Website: walmart
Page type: billing-address
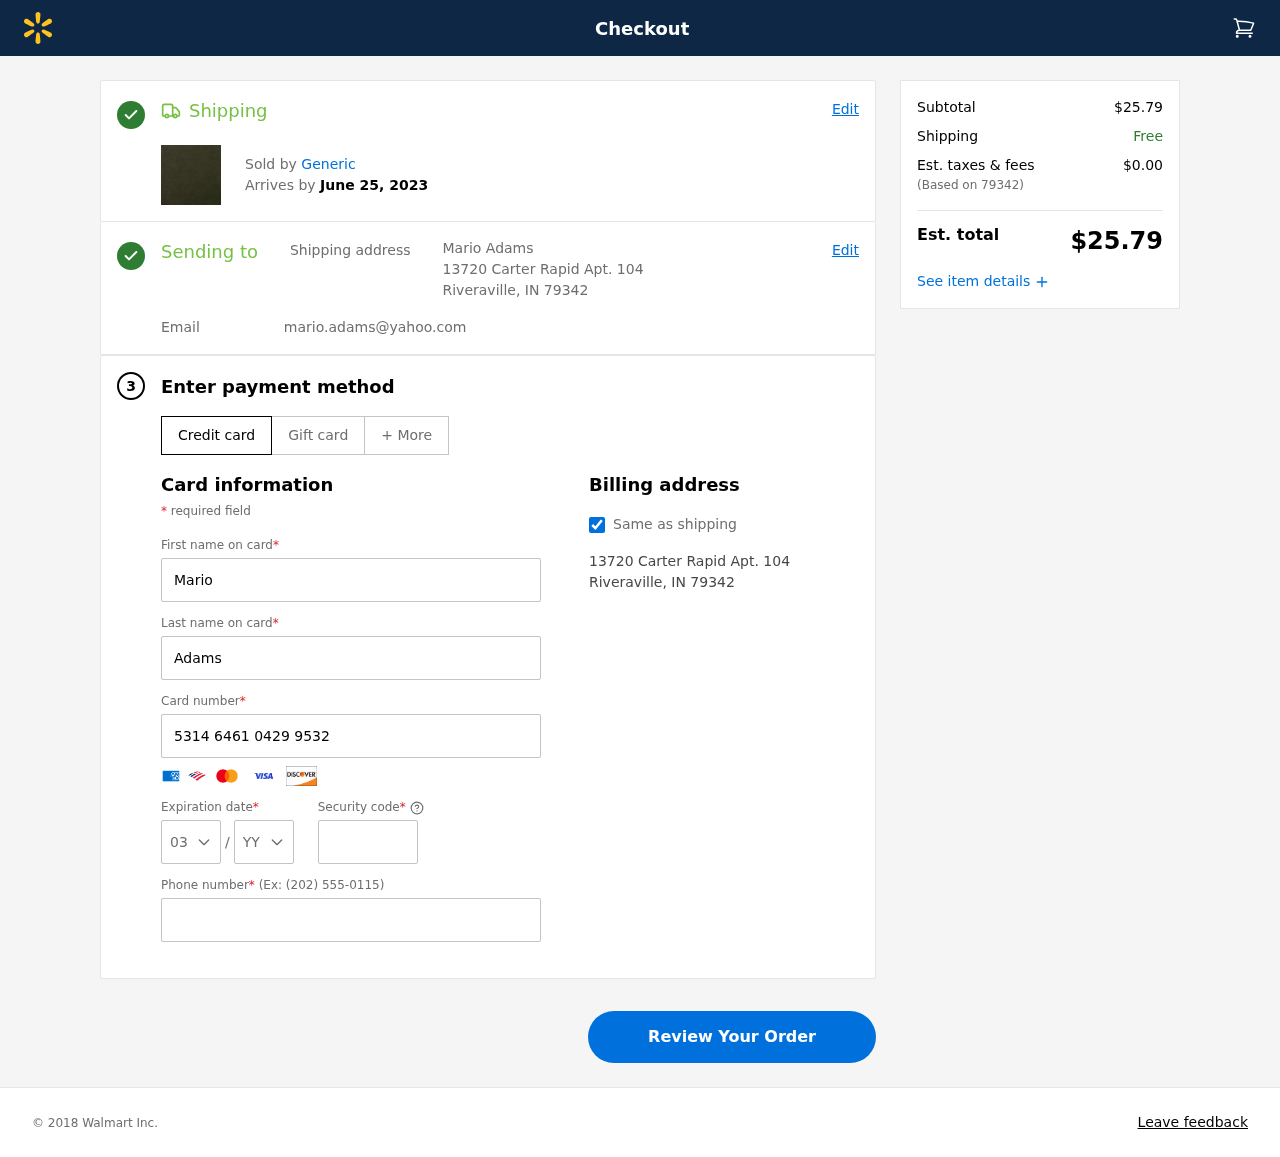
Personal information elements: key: PII_CARD_CVV
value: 828
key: PII_CARD_EXPIRY_MONTH
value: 03
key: PII_CARD_EXPIRY_YEAR
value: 29
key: PII_CARD_NUMBER
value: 5314 6461 0429 9532
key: PII_CITY_STATE_ZIP
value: Riveraville, IN 79342
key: PII_EMAIL
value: mario.adams@yahoo.com
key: PII_FIRSTNAME
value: Mario
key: PII_FULLNAME
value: Mario Adams
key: PII_LASTNAME
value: Adams
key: PII_PHONE
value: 8354586691
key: PII_POSTCODE
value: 79342
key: PII_STREET
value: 13720 Carter Rapid Apt. 104
Product elements: key: PRODUCT1_BRAND
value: Generic
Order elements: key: ORDER_DELIVERY_DATE
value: June 25, 2023
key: ORDER_SUBTOTAL
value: $25.79
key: ORDER_TAX
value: $0.00
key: ORDER_TOTAL
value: $25.79